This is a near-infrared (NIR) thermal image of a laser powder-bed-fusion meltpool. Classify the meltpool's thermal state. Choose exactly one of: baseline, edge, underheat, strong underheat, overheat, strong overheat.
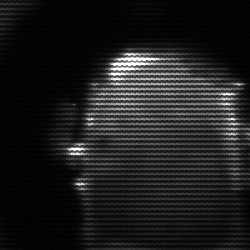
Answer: baseline